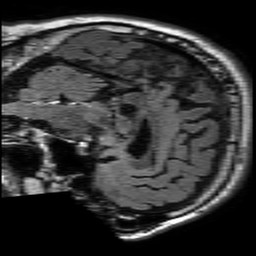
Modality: FLAIR
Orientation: sagittal
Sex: male
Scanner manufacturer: philips
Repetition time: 11 s
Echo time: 0.125 s